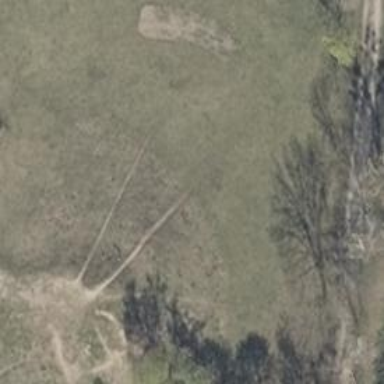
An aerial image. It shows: Dirt path.